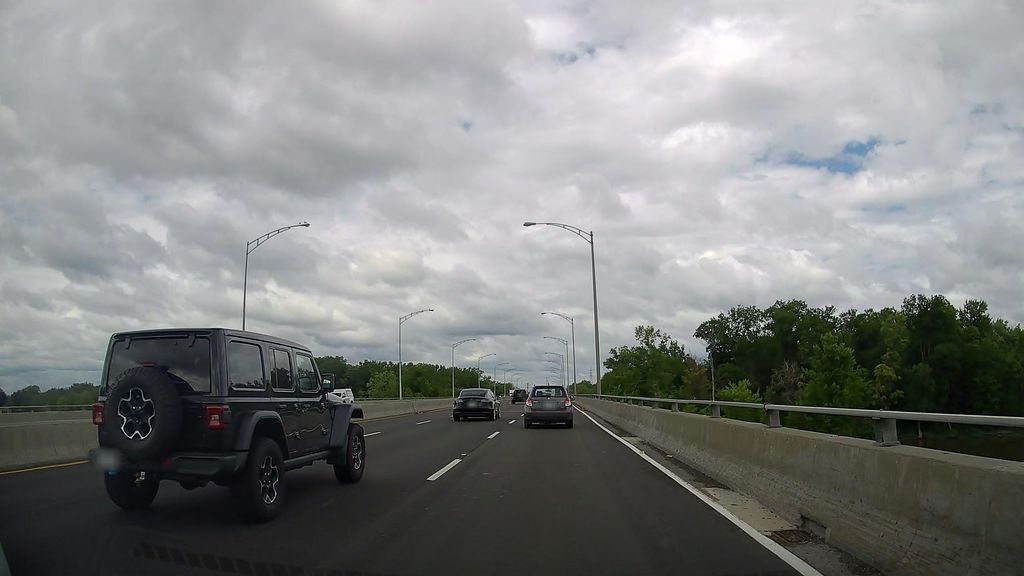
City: montreal